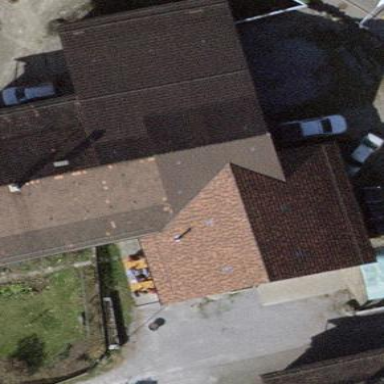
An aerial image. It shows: Pitched roof building.